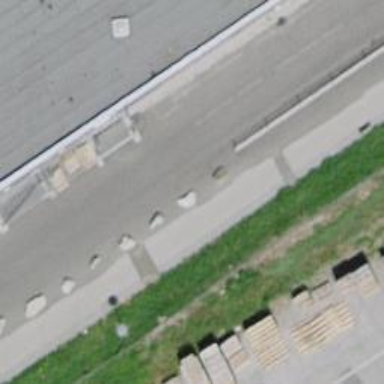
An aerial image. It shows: Block barrier.